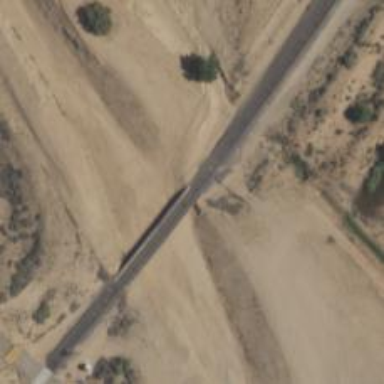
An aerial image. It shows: Bridge over railway line.